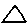
Label: triangle